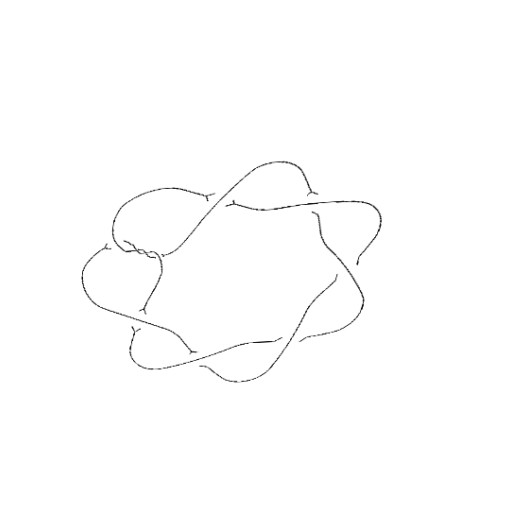
Crossing number: 10